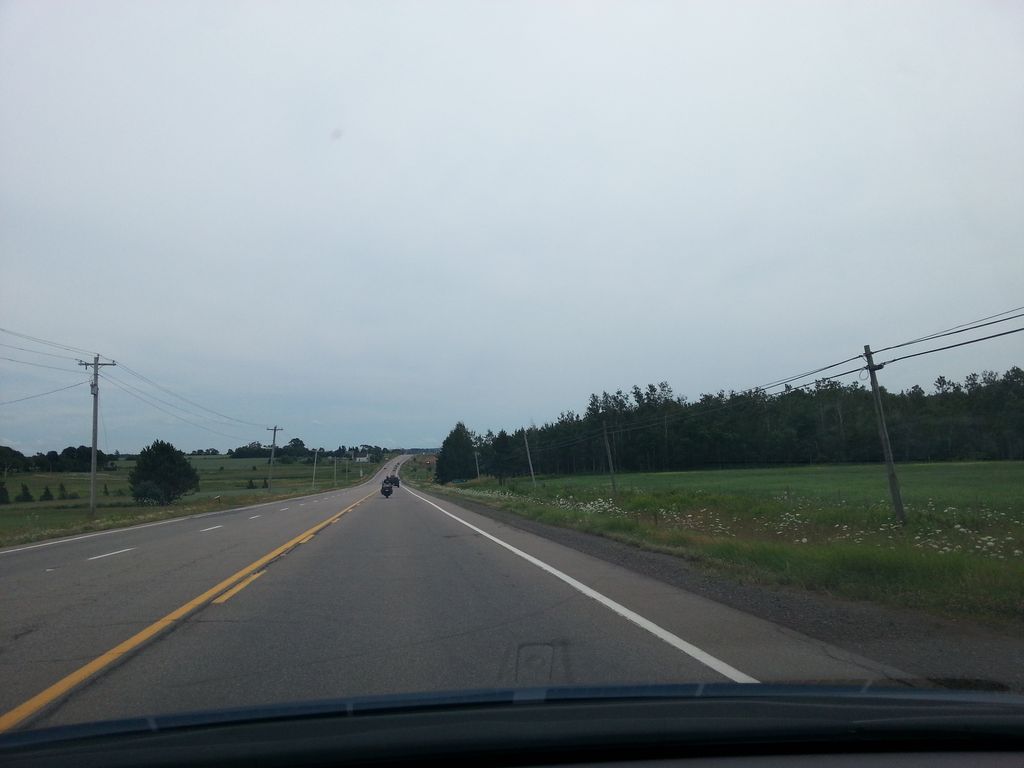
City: charlottetown